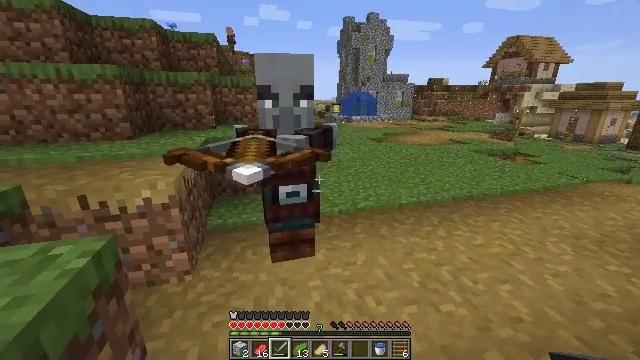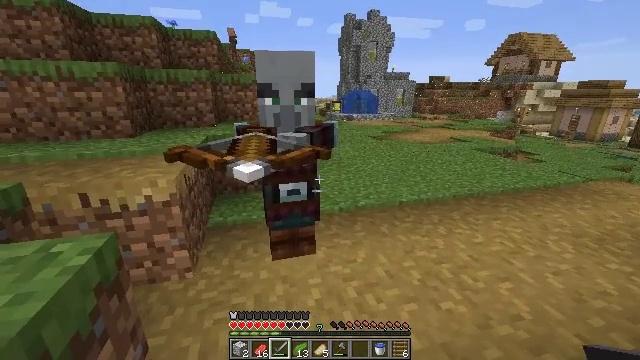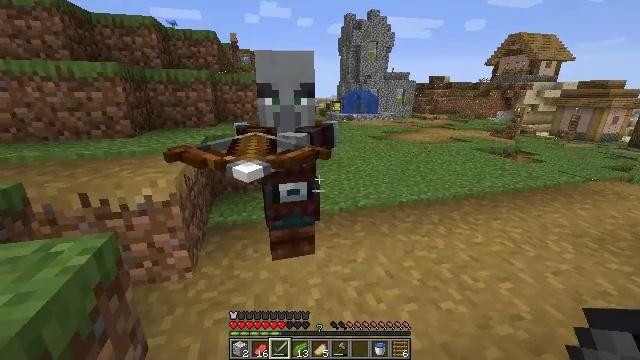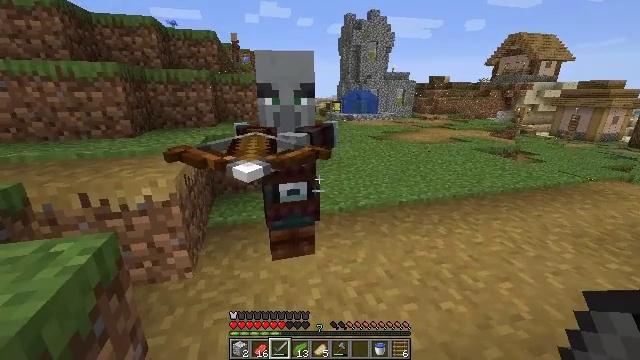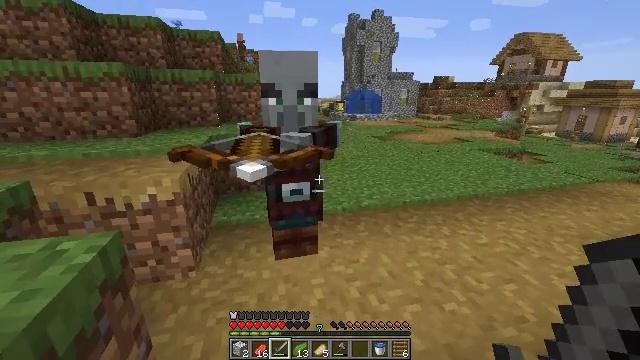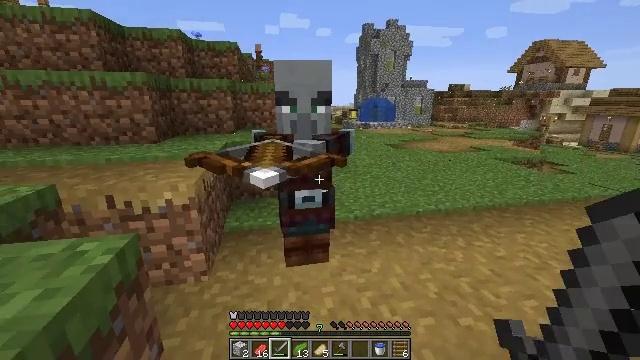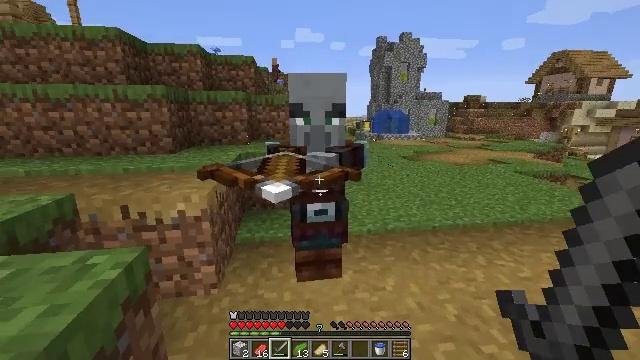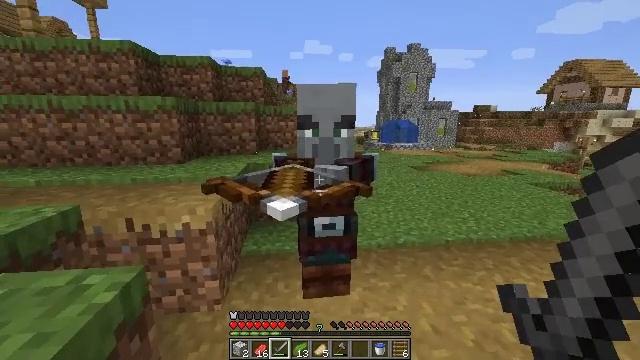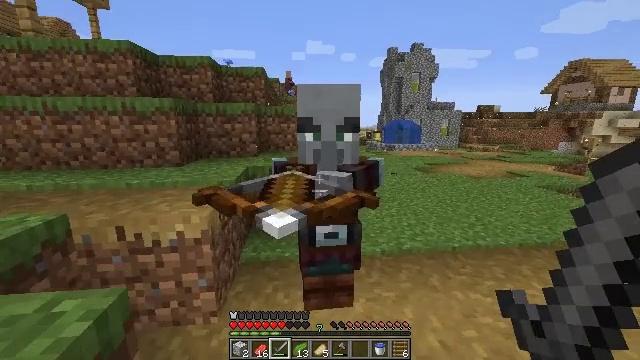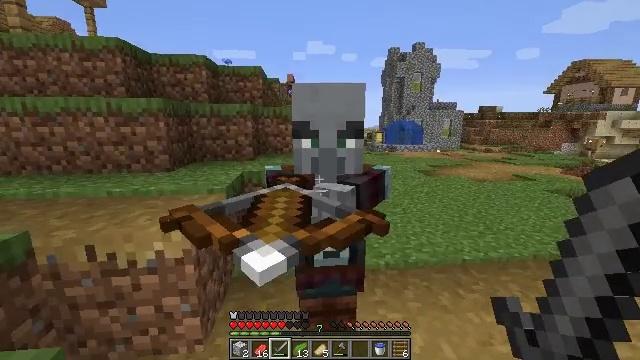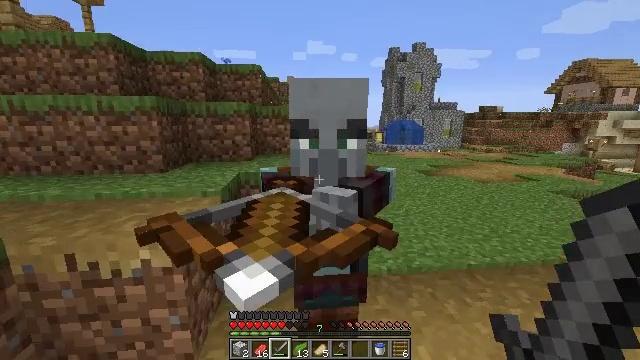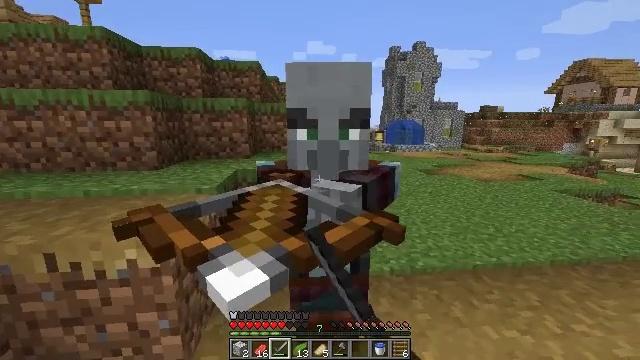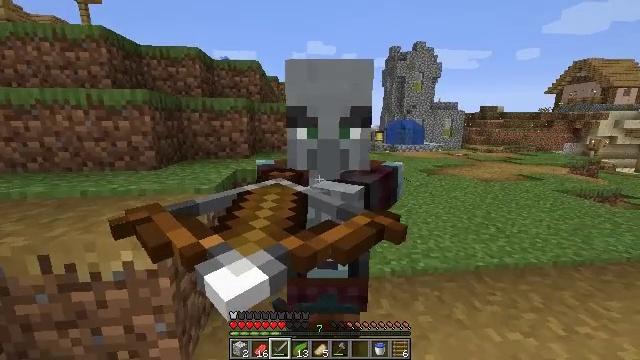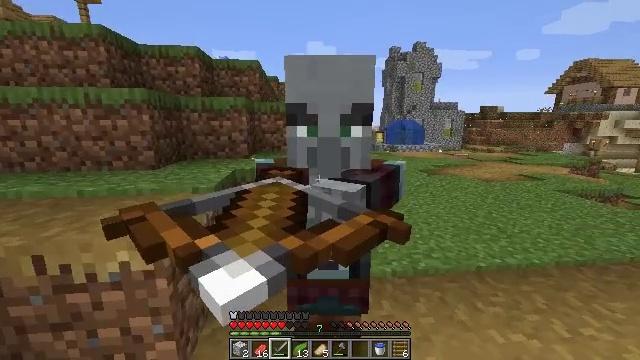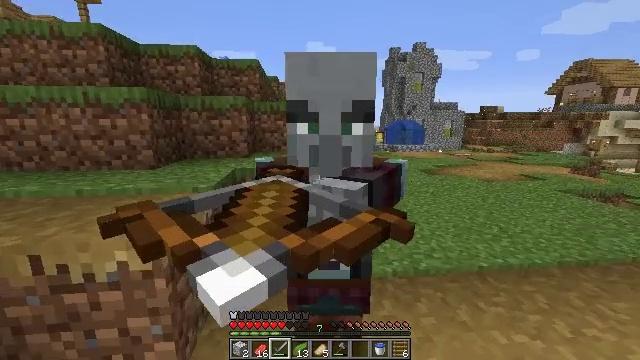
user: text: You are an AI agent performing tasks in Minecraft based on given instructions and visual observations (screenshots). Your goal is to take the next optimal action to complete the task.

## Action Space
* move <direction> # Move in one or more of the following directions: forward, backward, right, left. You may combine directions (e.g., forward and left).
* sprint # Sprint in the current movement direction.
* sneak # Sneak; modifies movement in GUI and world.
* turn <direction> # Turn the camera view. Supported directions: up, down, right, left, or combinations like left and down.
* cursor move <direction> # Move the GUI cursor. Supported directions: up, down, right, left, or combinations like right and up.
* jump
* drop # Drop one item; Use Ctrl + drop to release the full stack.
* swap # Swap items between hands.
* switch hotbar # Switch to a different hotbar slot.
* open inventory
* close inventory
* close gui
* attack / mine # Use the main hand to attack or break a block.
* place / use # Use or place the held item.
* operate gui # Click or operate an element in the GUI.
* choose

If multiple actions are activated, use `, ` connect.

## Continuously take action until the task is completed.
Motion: motion action
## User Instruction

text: Fight against raiders.
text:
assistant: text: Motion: no_op
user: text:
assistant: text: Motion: no_op
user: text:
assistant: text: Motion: no_op
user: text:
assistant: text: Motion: no_op
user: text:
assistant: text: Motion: turn left and up
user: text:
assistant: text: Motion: move forward, turn left and up
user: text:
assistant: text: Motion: move forward, turn left and up
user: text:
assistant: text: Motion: move forward
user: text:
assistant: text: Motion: move forward
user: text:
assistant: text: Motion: attack / mine
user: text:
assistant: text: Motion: attack / mine
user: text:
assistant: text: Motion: attack / mine
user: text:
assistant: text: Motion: attack / mine
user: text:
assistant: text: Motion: attack / mine
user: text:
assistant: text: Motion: attack / mine